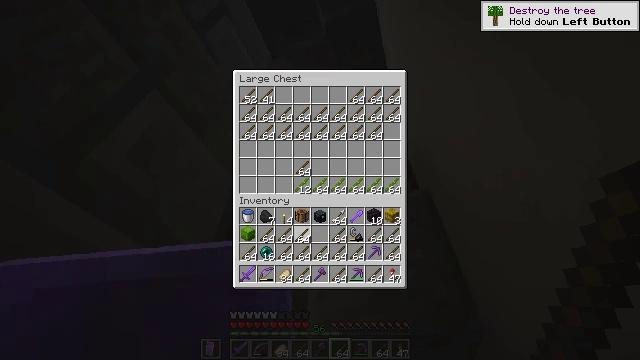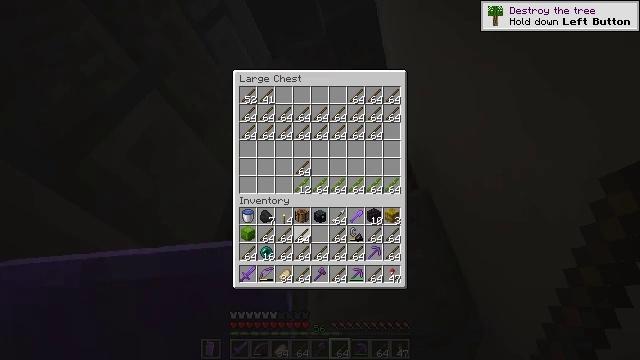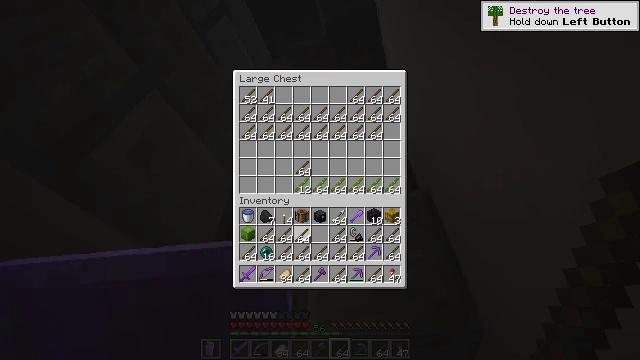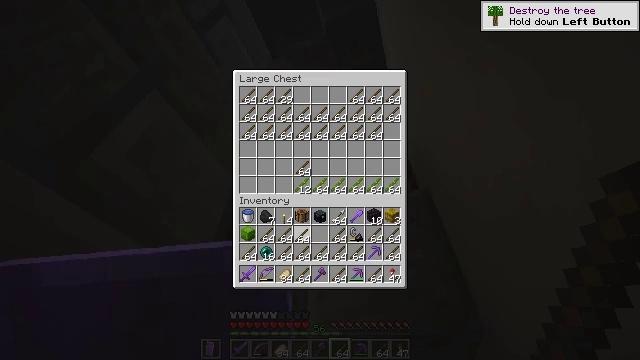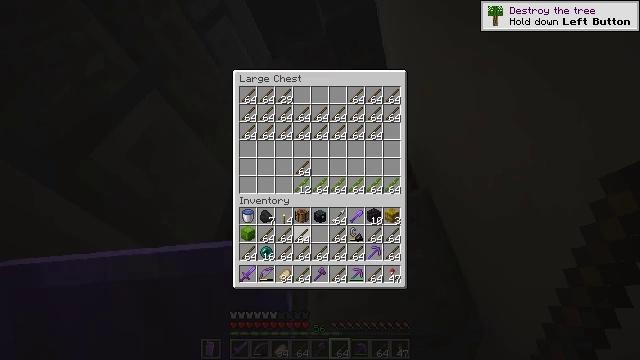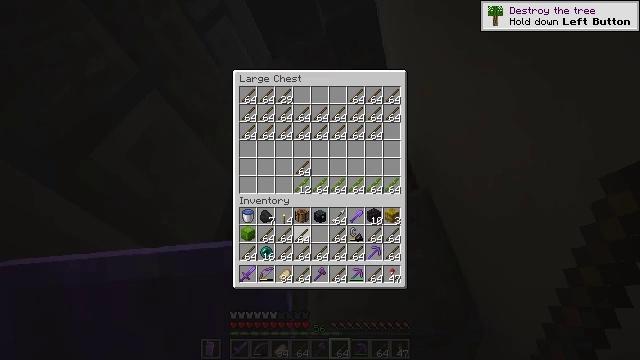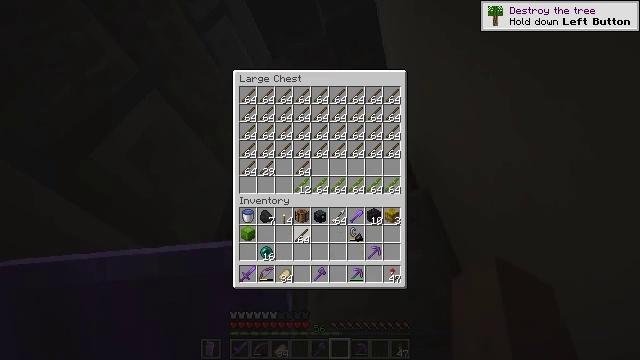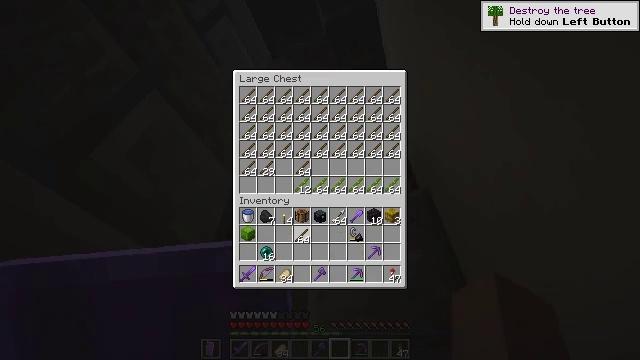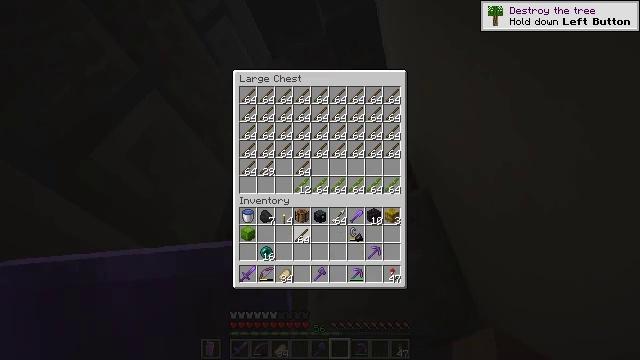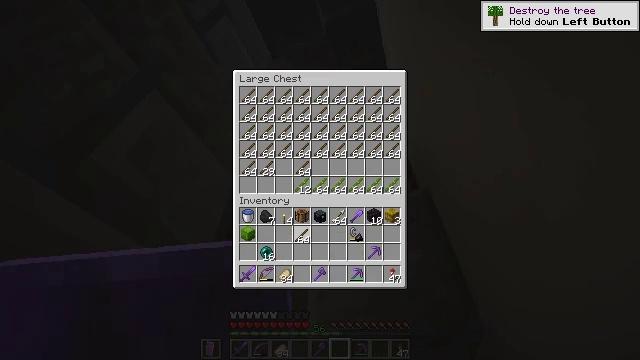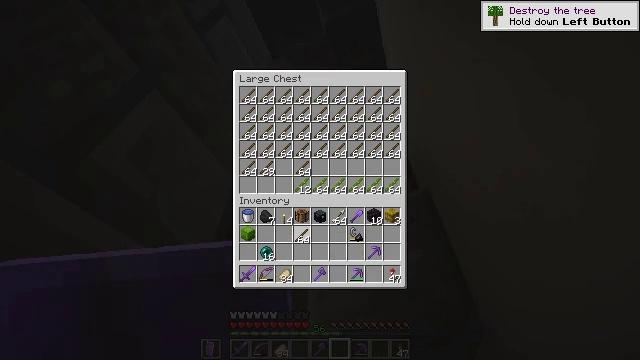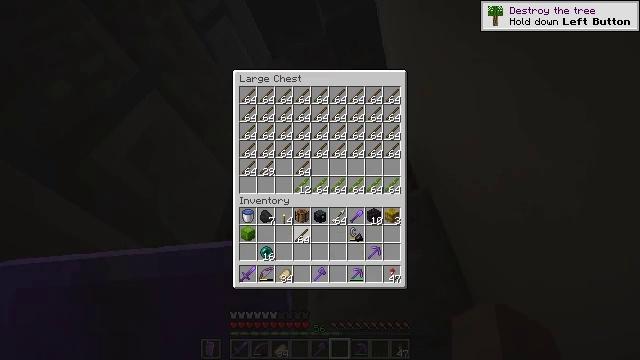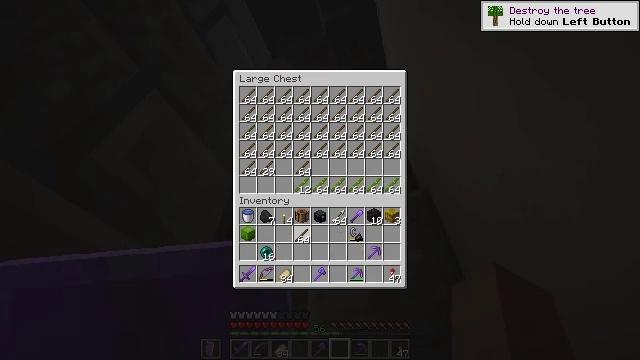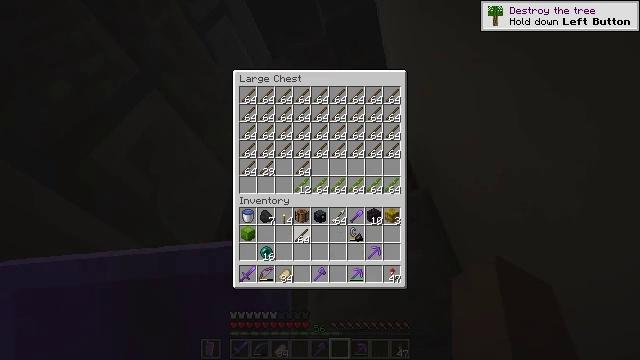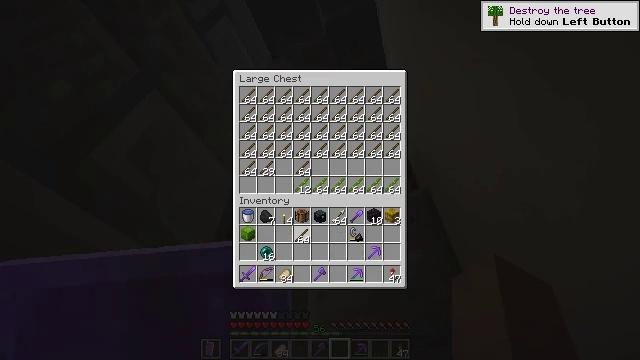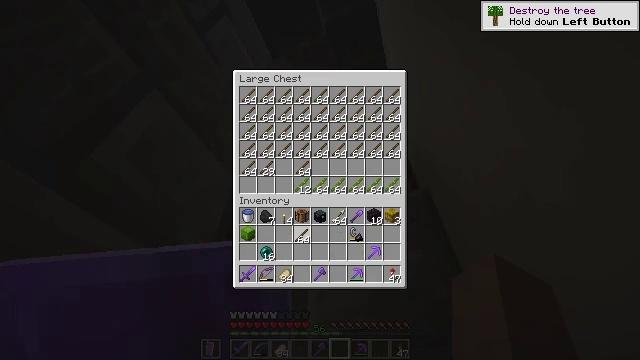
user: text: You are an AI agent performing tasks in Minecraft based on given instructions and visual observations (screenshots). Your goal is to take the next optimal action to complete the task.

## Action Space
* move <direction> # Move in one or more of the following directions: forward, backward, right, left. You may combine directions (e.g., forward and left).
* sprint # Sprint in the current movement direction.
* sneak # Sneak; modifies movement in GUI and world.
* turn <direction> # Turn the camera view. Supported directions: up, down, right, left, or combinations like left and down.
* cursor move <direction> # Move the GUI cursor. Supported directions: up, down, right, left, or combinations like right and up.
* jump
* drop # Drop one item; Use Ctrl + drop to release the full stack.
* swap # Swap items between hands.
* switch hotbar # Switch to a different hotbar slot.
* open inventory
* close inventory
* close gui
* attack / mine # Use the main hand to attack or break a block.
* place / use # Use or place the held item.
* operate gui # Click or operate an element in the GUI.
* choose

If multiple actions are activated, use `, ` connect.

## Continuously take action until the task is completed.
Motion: motion action
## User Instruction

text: Disassemble the lime shulker box by mining it.
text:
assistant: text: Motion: sneak, attack / mine
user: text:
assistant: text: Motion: sneak, attack / mine
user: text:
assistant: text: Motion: sneak
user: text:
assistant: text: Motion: sneak, attack / mine
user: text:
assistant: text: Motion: sneak, attack / mine
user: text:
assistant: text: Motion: sneak
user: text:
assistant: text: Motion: sneak, attack / mine
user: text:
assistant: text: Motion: sneak, attack / mine
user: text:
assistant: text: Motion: sneak, attack / mine
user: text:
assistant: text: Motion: sneak
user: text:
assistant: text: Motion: sneak
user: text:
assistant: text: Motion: sneak
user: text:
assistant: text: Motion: sneak
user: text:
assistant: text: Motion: no_op
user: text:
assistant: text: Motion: no_op
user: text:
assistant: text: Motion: turn left and up
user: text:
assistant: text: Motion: turn left and up
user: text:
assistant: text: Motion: turn up
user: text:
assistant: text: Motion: no_op
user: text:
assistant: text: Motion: no_op
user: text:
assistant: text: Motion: no_op
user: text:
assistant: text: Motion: no_op
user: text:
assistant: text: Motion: no_op
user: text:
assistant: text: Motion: no_op
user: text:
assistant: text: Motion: no_op
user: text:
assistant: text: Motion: no_op
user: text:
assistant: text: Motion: no_op
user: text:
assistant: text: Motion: no_op
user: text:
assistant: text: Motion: attack / mine
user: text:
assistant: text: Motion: attack / mine